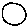
Label: circle